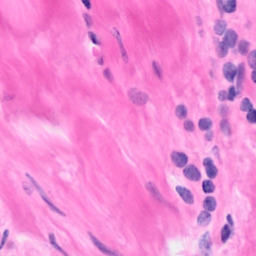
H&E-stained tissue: Breast